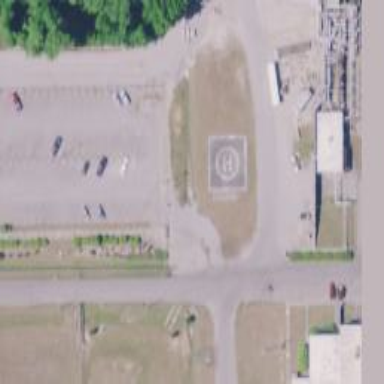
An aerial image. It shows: Image showing helipad at airport.